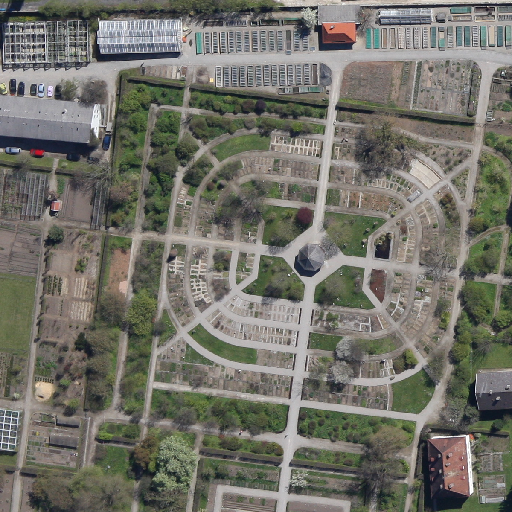
Referring expression: car